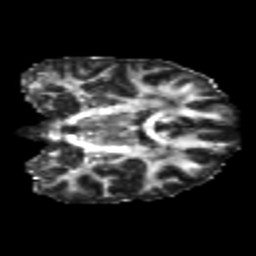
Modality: FA
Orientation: coronal
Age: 20
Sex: female
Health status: healthy
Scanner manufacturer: philips
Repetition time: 7.385 s
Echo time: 0.08599 s